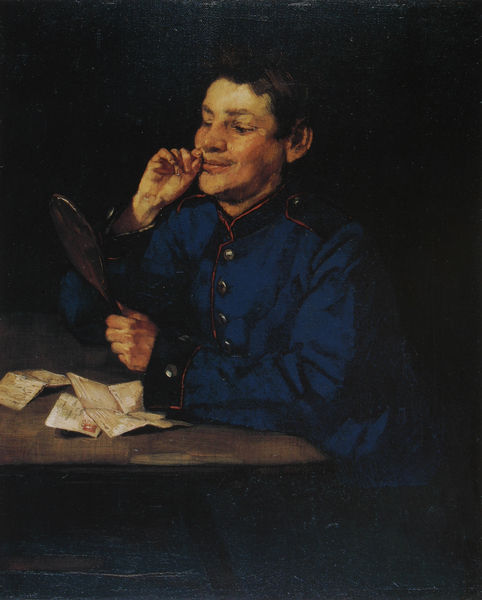
Titel: Kanonier mit Handspiegel
Künstler: Heinrich Wilhelm Trübner
Standort: Heidelberg
Institution: Kurpfälzisches Museum der Stadt Heidelberg
Schlagwörter: blau, blätter, dunkel, feder, gemälde, hand, mann, grün, ocker, sitzen, holz, licht, mund, nase, ohr, profil, schwarz, stirn, tisch, ölbild, rot, malerei, bart, jacke, gesicht, bild, bildnis, hände, innenraum, portrait, porträt, spiegel, haare, halbfigur, realismus, sitzend, kind, blatt, bruststück, kinn, knopf, lippe, lippen, lächeln, liebe, papier, spiegelbild, graphik, werbung, rauchen, lciht, kammer, junge, knöpfe, knabe, denken, zettel, stich, militär, uniform, soldat, schriftsteller, abzeichen, offizier, tinte, betrachten, grinsen, eitel, zigarette, blua, brief, briefe, briefmarke, briefumschlag, brieg, eitelkeit, handspiegel, liebesbrief, narziss, schreiben, verliebt, zwirbeln, wirtshaus, post, franzose, ge,älde, grübeln, zufrieden, kuvert, selbstbetrachtung, blauer kittel